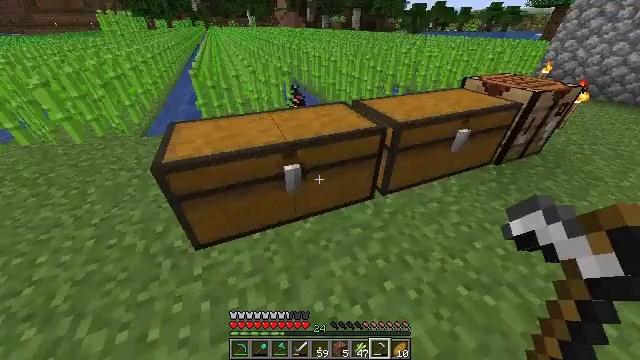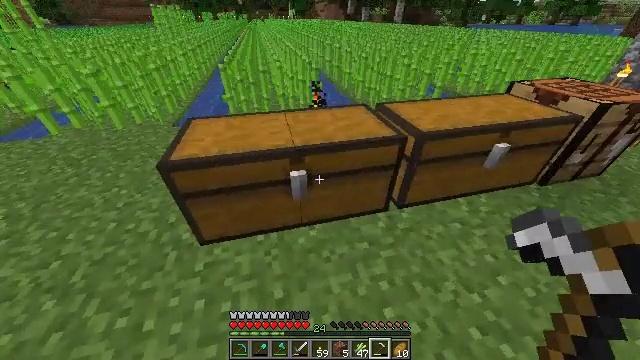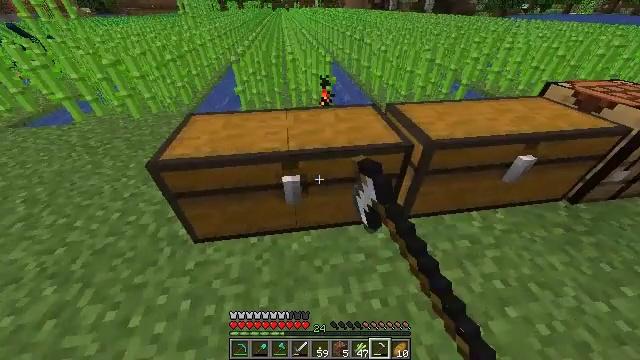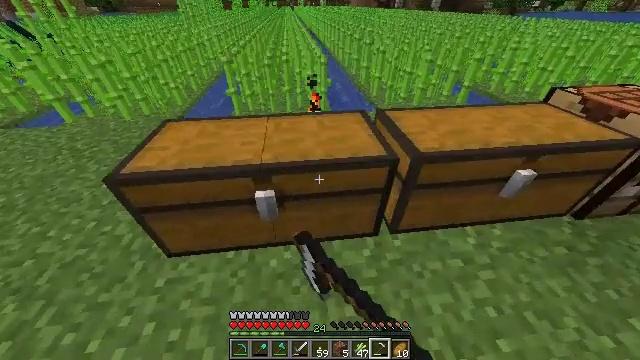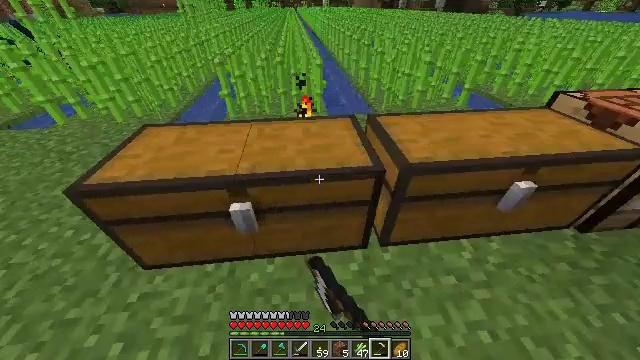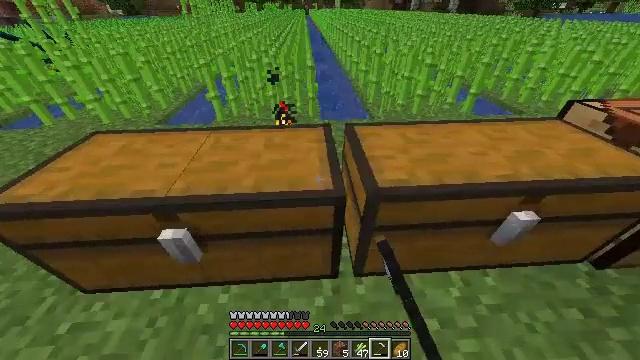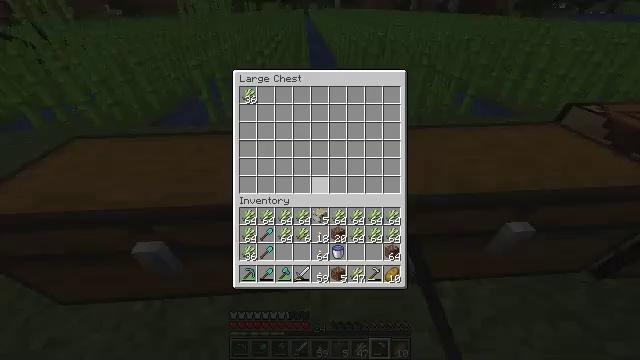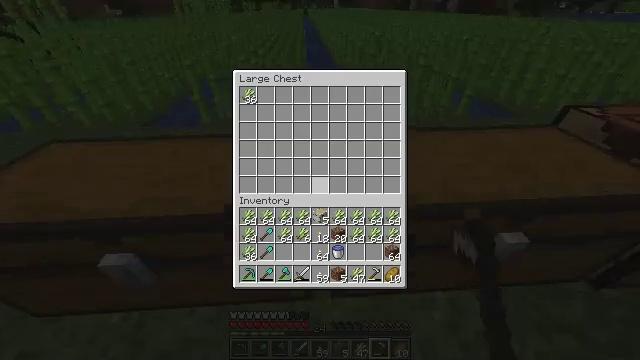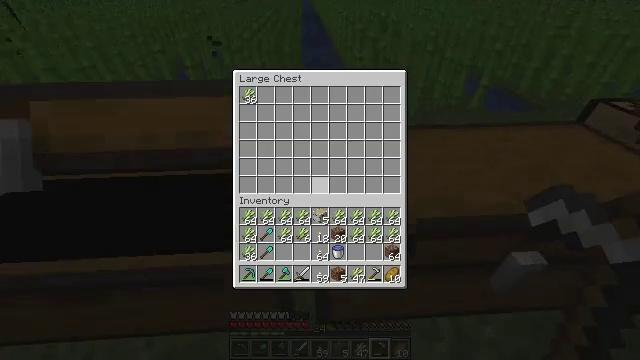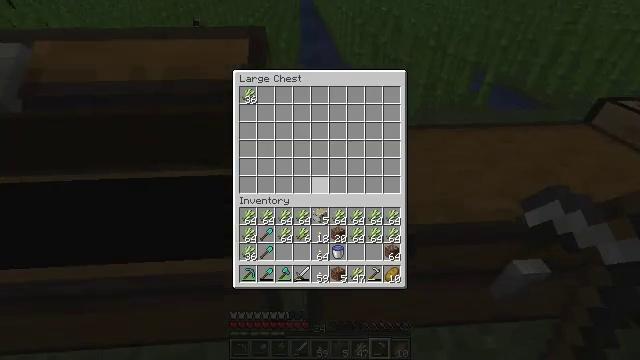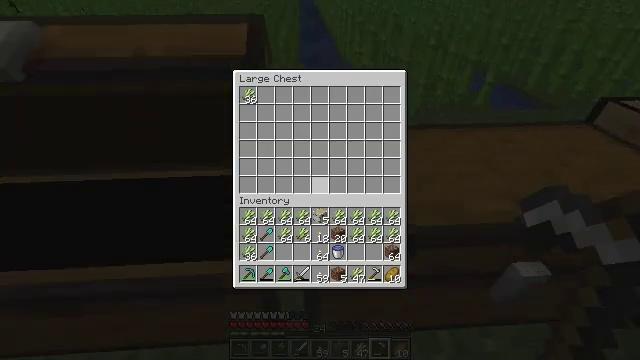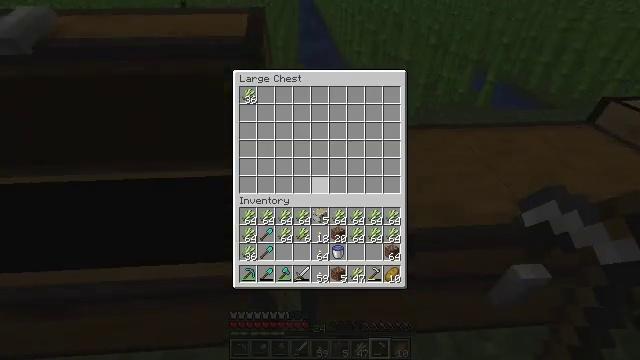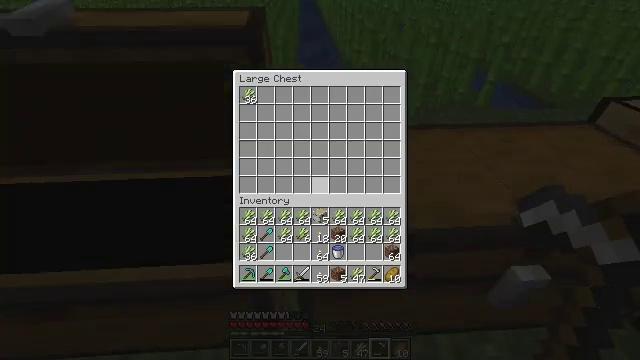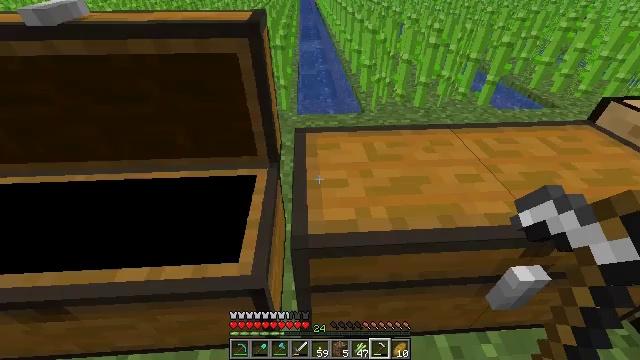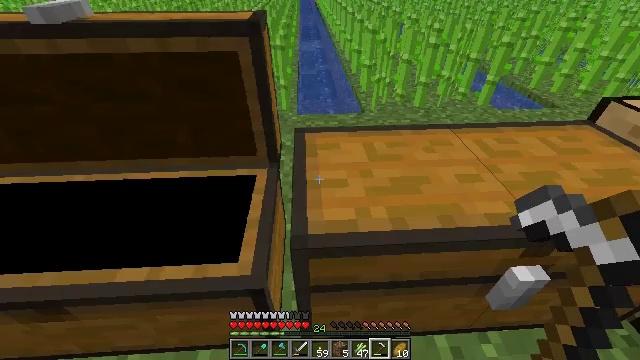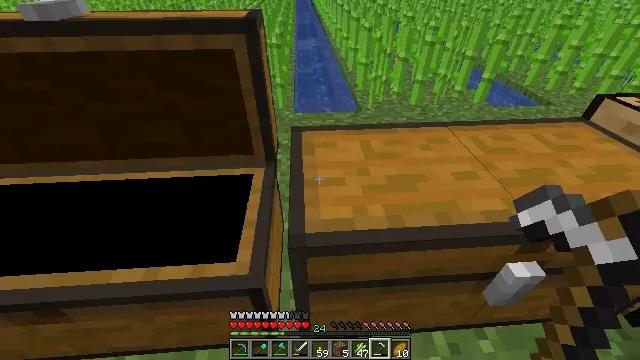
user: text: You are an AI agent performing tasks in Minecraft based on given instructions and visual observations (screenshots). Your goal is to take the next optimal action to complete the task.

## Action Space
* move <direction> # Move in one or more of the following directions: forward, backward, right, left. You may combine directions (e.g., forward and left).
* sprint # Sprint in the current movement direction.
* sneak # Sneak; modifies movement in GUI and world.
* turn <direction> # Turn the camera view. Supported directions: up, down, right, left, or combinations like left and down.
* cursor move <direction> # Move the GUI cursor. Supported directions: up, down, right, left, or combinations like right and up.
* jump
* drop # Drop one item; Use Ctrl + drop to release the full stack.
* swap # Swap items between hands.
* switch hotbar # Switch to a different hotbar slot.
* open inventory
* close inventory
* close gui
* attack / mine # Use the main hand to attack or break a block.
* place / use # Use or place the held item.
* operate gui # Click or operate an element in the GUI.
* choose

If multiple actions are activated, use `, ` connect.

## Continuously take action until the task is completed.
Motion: motion action
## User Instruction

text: Use the crafting table to produce paper.
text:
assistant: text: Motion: move forward and move right, turn left and down, use / place
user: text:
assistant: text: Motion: move forward and move right, turn left and down, use / place
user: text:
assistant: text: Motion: move forward and move right, turn left, use / place
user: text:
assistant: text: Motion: move forward and move right
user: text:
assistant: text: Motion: move forward and move right, turn left
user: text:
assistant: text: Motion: open gui
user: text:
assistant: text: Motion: no_op
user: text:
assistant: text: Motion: no_op
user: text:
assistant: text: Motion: no_op
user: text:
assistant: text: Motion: no_op
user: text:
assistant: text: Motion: no_op
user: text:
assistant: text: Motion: no_op
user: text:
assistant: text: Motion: no_op
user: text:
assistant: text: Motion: close gui
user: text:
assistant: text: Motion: no_op
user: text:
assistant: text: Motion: turn right and down
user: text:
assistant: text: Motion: turn right and down
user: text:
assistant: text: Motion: move right, turn right
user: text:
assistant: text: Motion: move right, turn right
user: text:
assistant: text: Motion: move right
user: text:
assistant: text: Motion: move forward and move right, turn left
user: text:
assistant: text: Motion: move forward and move right, turn left
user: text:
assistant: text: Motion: move forward and move right, turn left
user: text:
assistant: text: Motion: move forward and move right, turn right
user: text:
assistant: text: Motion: move forward and move right, turn right and up
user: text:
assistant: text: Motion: move forward and move right, turn right and up
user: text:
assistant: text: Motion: move right, turn right
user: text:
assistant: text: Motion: move right
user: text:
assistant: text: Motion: turn left, use / place
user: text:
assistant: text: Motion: turn left, use / place